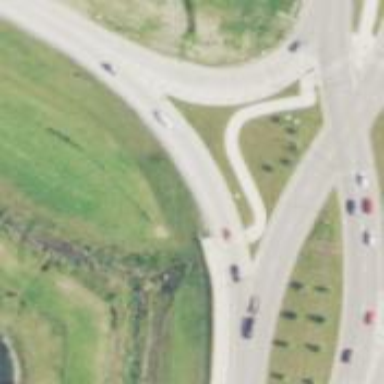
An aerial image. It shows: Crossing on the cycleway.